Горка представляет собой плавный переход между двумя плоскими поверхностями, отстоящими друг от друга по высоте на $h$ (см. рисунок).  На горке и плоских поверхностях достаточно часто расположены небольшие шероховатые массивные валики (расстояние между осями соседних валиков равно $l$ ), по которым катится длинный тяжелый ковер.
Определите установившуюся скорость $v$ ковра. Масса $m$ валика сосредоточена на его ободе. Трением в осях валиков можно пренебречь. Первоначально валики были неподвижны. Погонная плотность ковра равна $\rho$. Гибкость ковра позволяет ему повторить профиль горки, но, вместе с тем, не дает переднему краю провалиться между валиками.
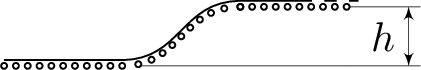
Решение: Уменьшение потенциальной энергии ковра идет на увеличение кинетической энергии валиков и на выделение теплоты, так как при раскручивании валика происходит проскальзывание. Закон изменения скорости и точек обода валика найдем, приравнивая работу раскручивающей силы трения $F$ изменению кинетической энергии валика: $$ F u \Delta t=\Delta\left(\frac{m u^{2}}{2}\right)=m u \Delta u, \text { откуда } F \Delta t=m \Delta u . $$ Время раскручивания точек обода валика до скорости $v$ равно $\tau=\frac{m v}{F}$. За это время тормозящая сила $F$ совершает над ковром работу $F v \tau=m v^{2}$. За время $t$ ковер проедет расстояние $v t$ и раскрутит $N=\frac{v t}{l}$ валиков. При этом потенциальная энергия ковра уменьшится на $g h \Delta m$, где $\Delta m=\rho v t$ — масса части ковра, «исчезнувшей» вверху и «появившейся» внизу. Из закона сохранения энергии $g h \Delta m=N m v^{2}$ находим $v = \sqrt{\frac{\rho g h l}{m}}$.
Ответ: $$ v = \sqrt{\frac{\rho g h l}{m}}. $$
Темы:
T, Механика, Динамика, Всероссийские, Импульс силы